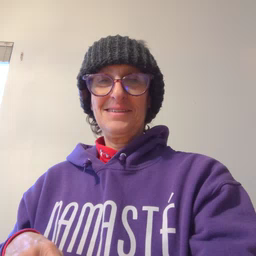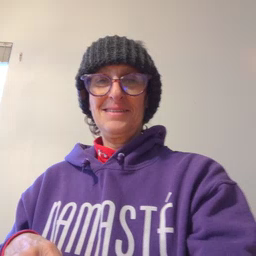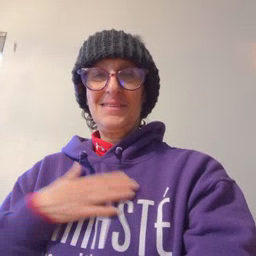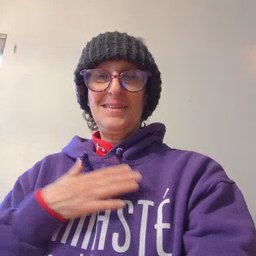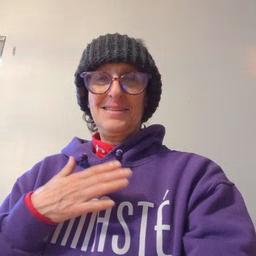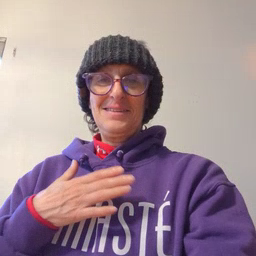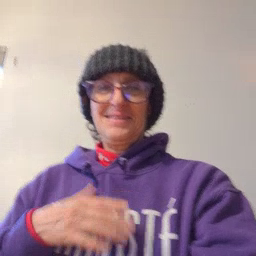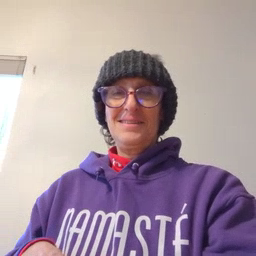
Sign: minemy